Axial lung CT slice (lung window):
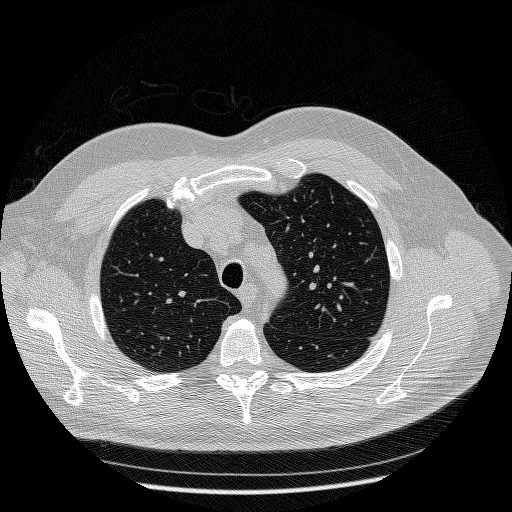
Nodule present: no